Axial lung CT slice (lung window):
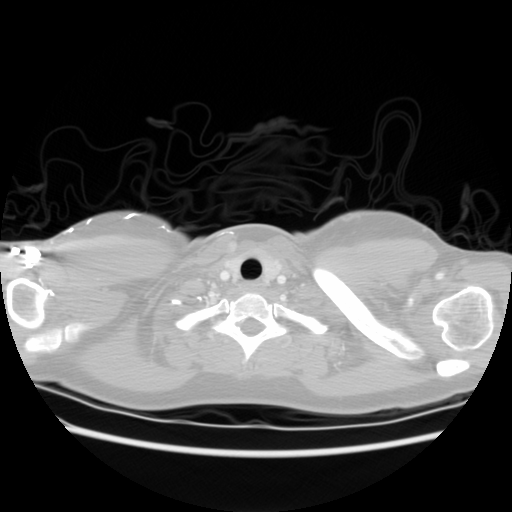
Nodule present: no